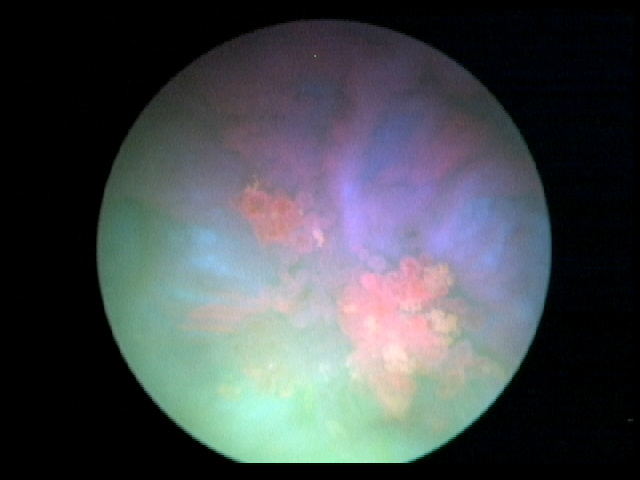
Modality: BLC
Class: Malignant
Subclass: HighGradePapillary
Lesion: L1
Stage: T1
Morphology: Papillary
Bladder cancer association: Yes